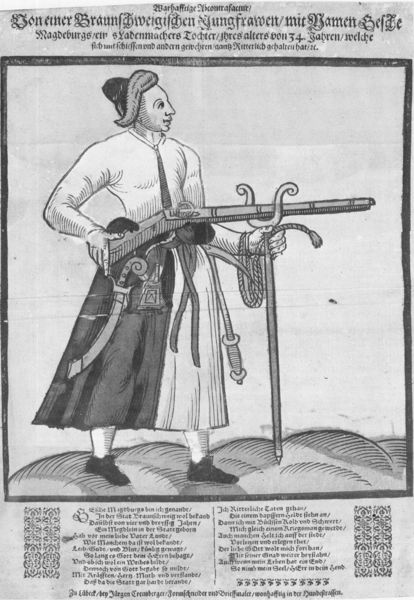
Titel: Warhafftige Abcontrafactur/ Von einer Braunschweigischen Jungfrawen
Künstler: Jürgen Creutzberger
Standort: Wolfenbüttel
Institution: Herzog August Bibliothek
Schlagwörter: hand, mann, weiß, mädchen, frau, grau, hut, kleid, profil, schwarz, skizze, zeichnung, gürtel, haube, rock, hemd, kappe, mütze, arm, bluse, messer, rahmen, bild, hände, erde, hügel, boden, gewand, strick, stock, deutschland, schürze, schrift, haltung, schuhe, stab, kette, grafik, graphik, krieg, krawatte, inschrift, kordel, strümpfe, halterung, stütze, buch, seil, druck, jungfrau, schraffur, schwarz weiß, seite, illustration, schwert, säbel, text, uniform, waffen, zeitung, ketten, soldat, waffe, überschrift, jagd, buchdruck, buchseite, gewehr, dolch, mittelalter, wams, krieger, ständer, flinte, armbrust, bänder, schütze, flugblatt, hacke, altdeutsch, schießen, gabel, osten, pulver, latein, einblattdruck, weltkrieg, spitzhacke, jungfrauen, krummsäbel, instruktion, schießübung, vorrichtung, muskete, waffel, zielen, gewähr, musketier, schwar weiss, braunschweig, pulverrohr, gesche